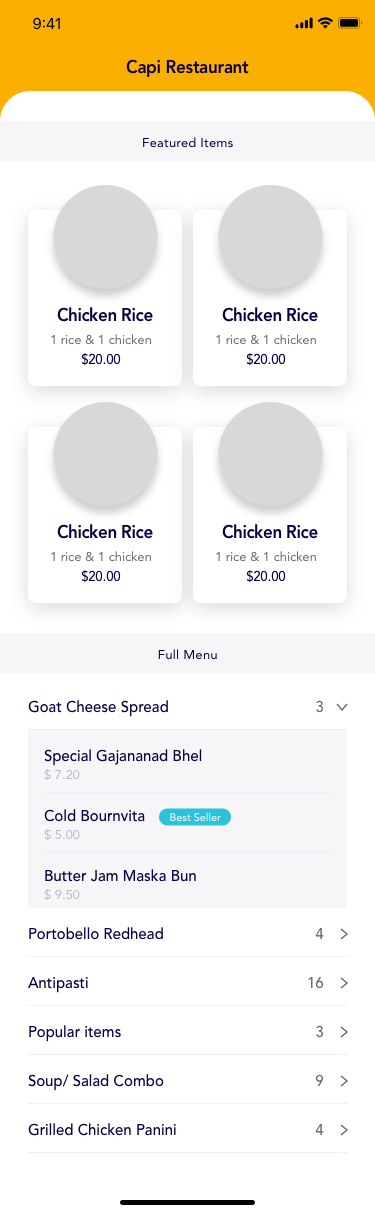
Text in this UI design:
Capi Restaurant
Featured Items
Full Menu
Chicken Rice
1 rice & 1 chicken
$20.00
Chicken Rice
1 rice & 1 chicken
$20.00
Chicken Rice
1 rice & 1 chicken
$20.00
Chicken Rice
1 rice & 1 chicken
$20.00
Goat Cheese Spread
3
Antipasti
16
Soup/ Salad Combo
9
Portobello Redhead
4
Popular items
3
Grilled Chicken Panini
4
Special Gajananad Bhel
Cold Bournvita
Best Seller
$ 7.20
$ 5.00
Butter Jam Maska Bun
$ 9.50